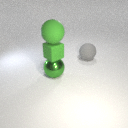
large gray rubber sphere behind large green metal sphere